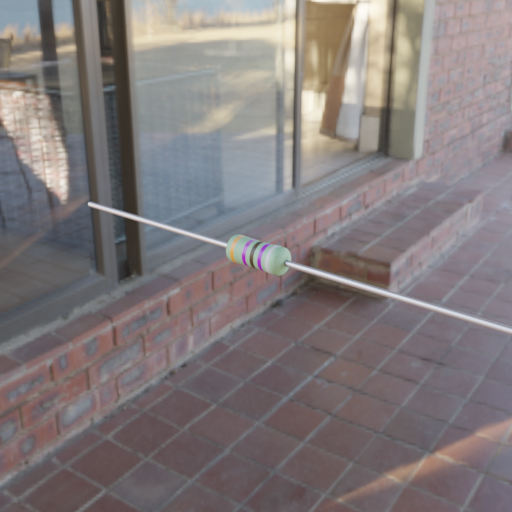
Resistor colour bands (in order): orange, violet, black, violet, silver